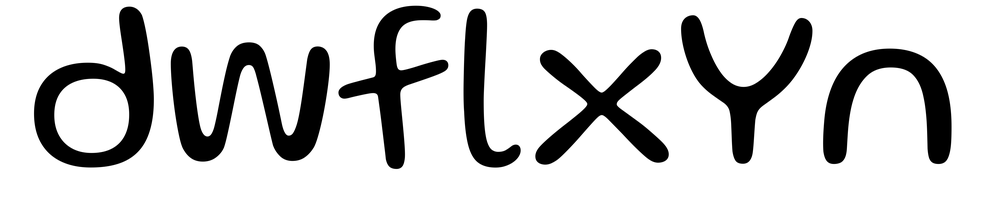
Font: Gluten_Light